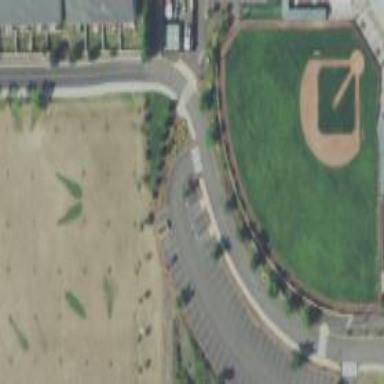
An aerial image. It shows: Baseball pitch enclosed by fence.